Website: home-depot
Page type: cart
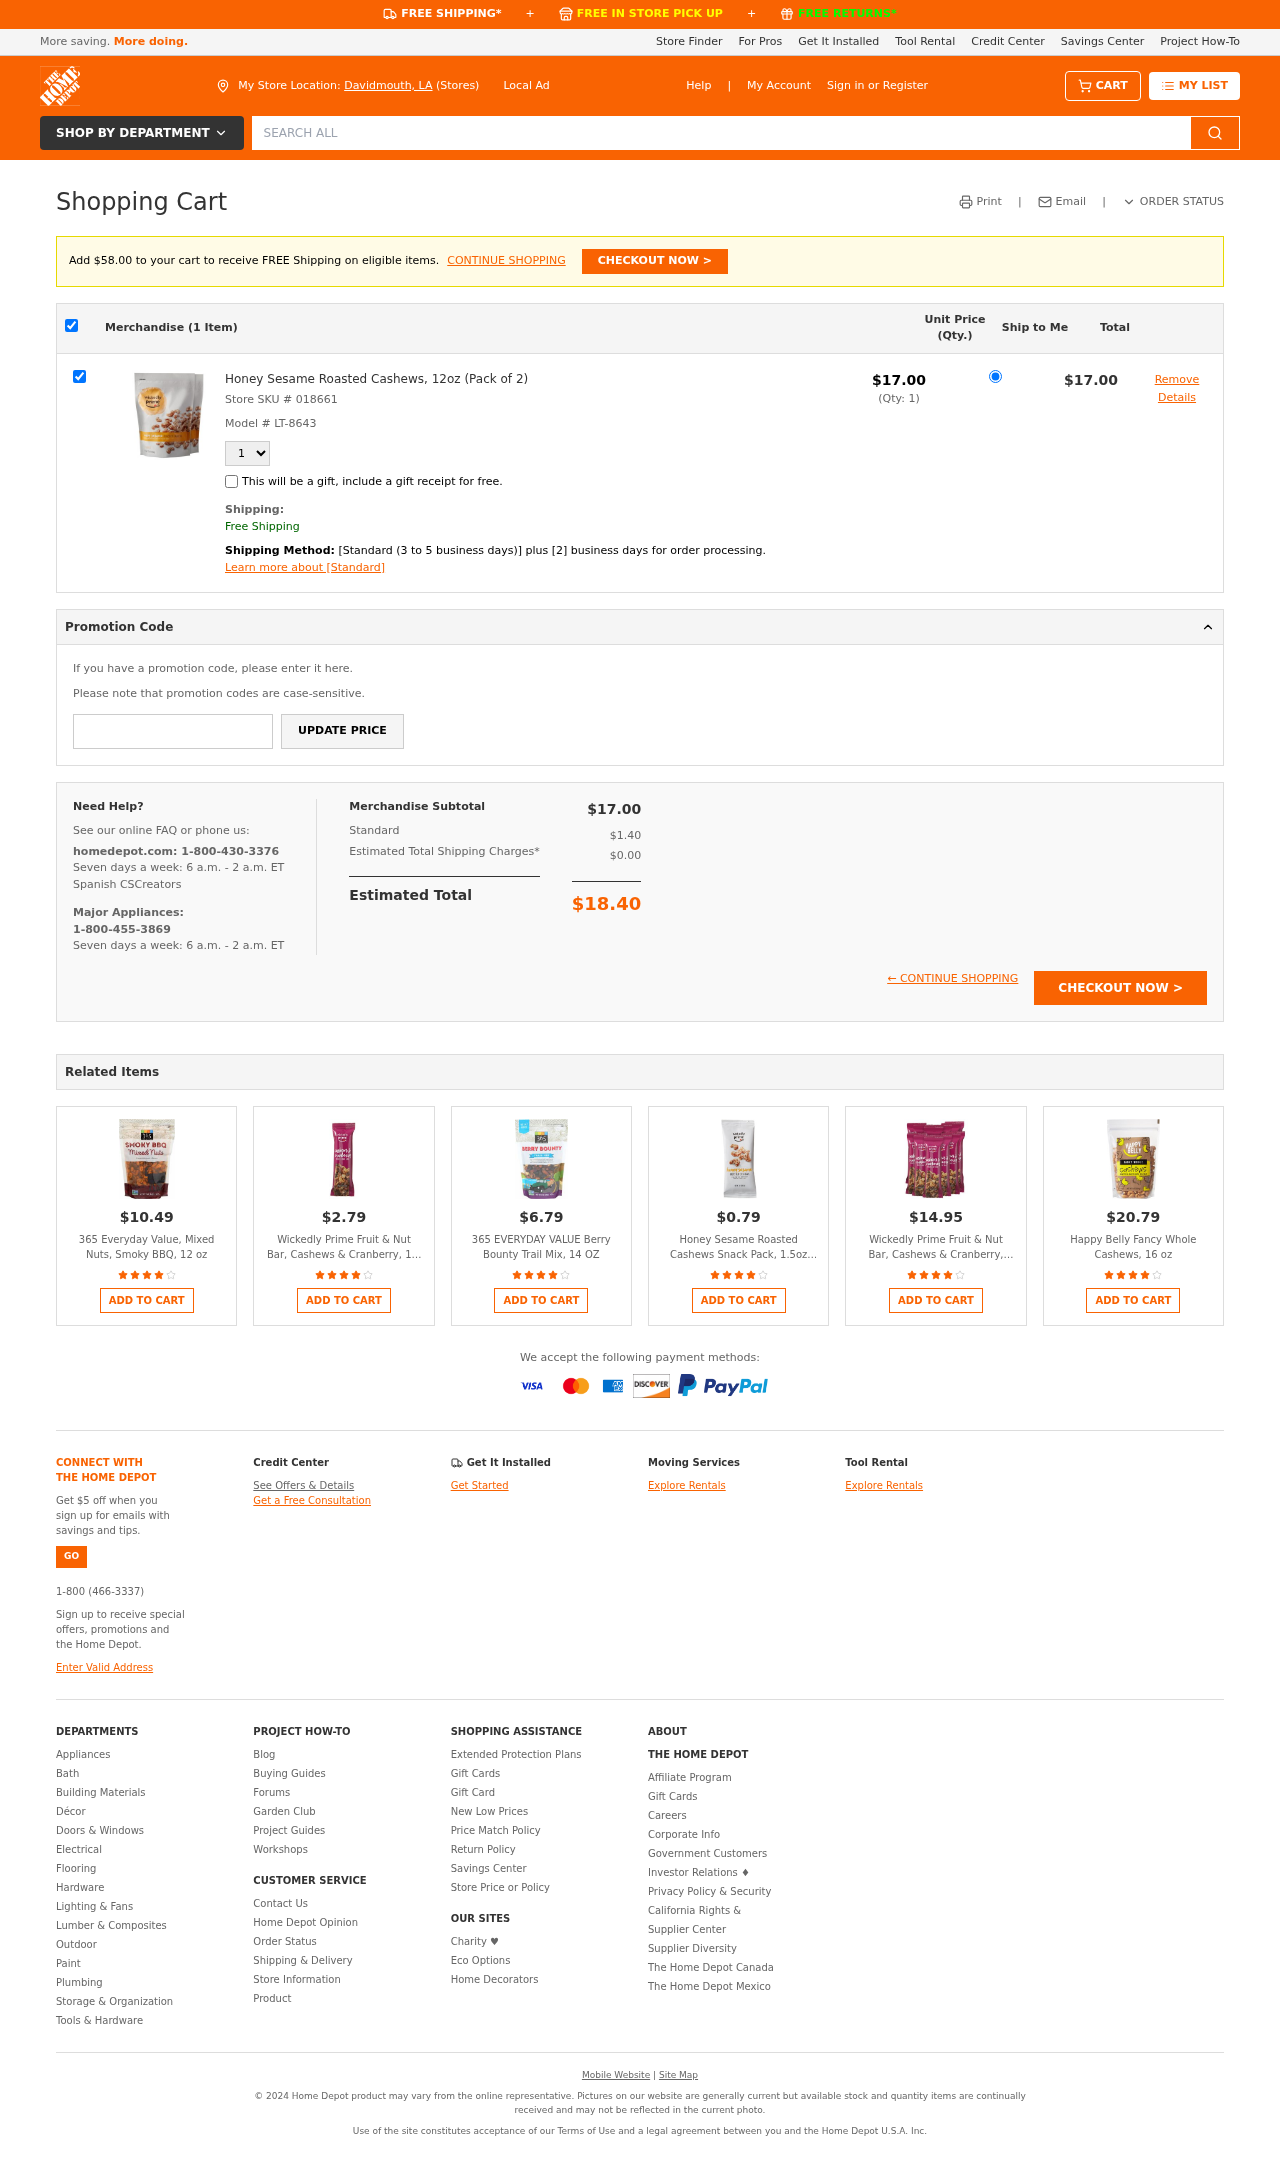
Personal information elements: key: PII_CITY_STATE
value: Davidmouth, LA
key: PII_PROMO_CODE
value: DEAL0974
Product elements: key: PRODUCT1_NAME
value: Honey Sesame Roasted Cashews, 12oz (Pack of 2)
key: PRODUCT1_PRICE
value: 17
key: PRODUCT1_QUANTITY
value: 1
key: PRODUCT2_NAME
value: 365 Everyday Value, Mixed Nuts, Smoky BBQ, 12 oz
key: PRODUCT2_PRICE
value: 10.49
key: PRODUCT2_RATING
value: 3.5
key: PRODUCT3_NAME
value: Wickedly Prime Fruit & Nut Bar, Cashews & Cranberry, 1.4 Ounce
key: PRODUCT3_PRICE
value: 2.79
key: PRODUCT3_RATING
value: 4.3
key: PRODUCT4_NAME
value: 365 EVERYDAY VALUE Berry Bounty Trail Mix, 14 OZ
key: PRODUCT4_PRICE
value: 6.79
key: PRODUCT4_RATING
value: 4
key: PRODUCT5_NAME
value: Honey Sesame Roasted Cashews Snack Pack, 1.5oz single serve (Pack of 300)
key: PRODUCT5_PRICE
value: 0.79
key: PRODUCT5_RATING
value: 4.2
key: PRODUCT6_NAME
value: Wickedly Prime Fruit & Nut Bar, Cashews & Cranberry, Gluten Free, Kosher, 1.4 Ounce (Pack of 12)
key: PRODUCT6_PRICE
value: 14.95
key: PRODUCT6_RATING
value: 4.3
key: PRODUCT7_NAME
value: Happy Belly Fancy Whole Cashews, 16 oz
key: PRODUCT7_PRICE
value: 20.79
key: PRODUCT7_RATING
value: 4
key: PRODUCT1_SKU
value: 018661
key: PRODUCT1_MODEL
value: LT-8643
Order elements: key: AMOUNT_TO_FREE_SHIPPING
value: $58.00
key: ORDER_NUM_ITEMS
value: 1
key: ORDER_SUBTOTAL
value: $17.00
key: ORDER_TAX
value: $1.40
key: ORDER_SHIPPING_COST
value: $0.00
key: ORDER_TOTAL
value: $18.40
Search elements: key: HEADER_SEARCH
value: SEARCH ALL